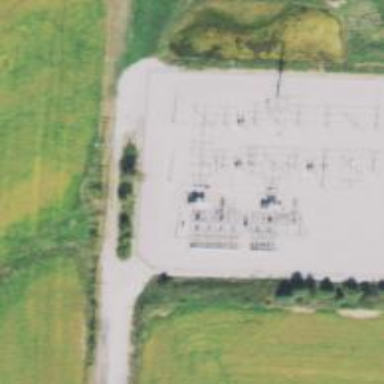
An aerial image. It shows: Switch used for power control.